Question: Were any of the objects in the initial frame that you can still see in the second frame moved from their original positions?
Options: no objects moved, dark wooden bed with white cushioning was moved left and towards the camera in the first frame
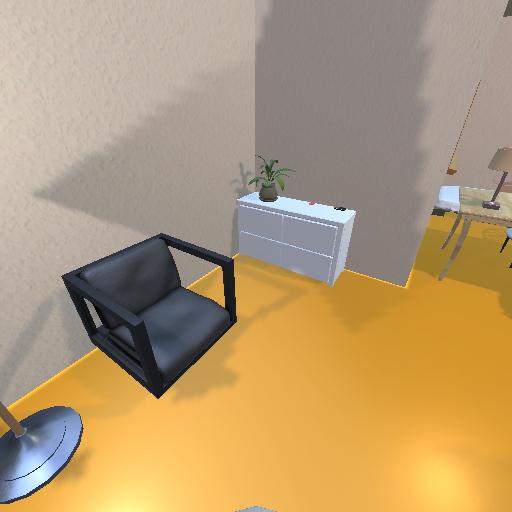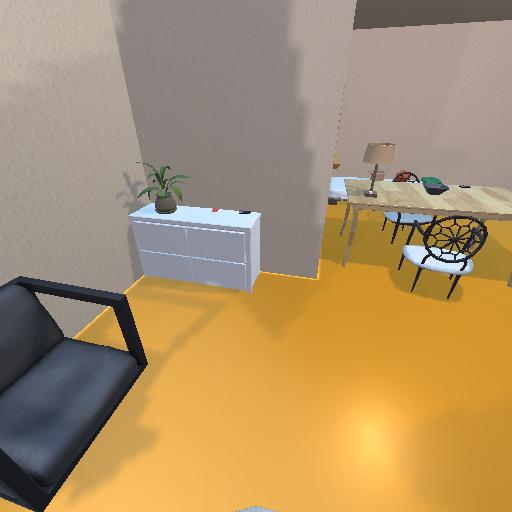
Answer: no objects moved